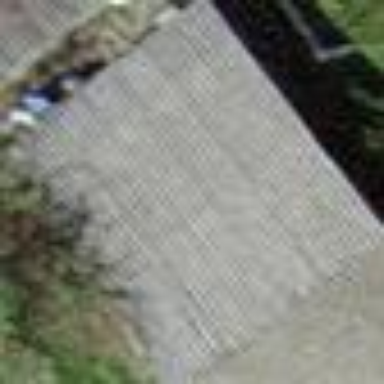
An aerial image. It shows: Garage.